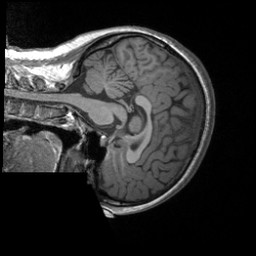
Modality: T1w
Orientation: sagittal
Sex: female
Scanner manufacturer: siemens
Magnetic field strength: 3 T
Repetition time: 1.9 s
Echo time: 0.00252 s